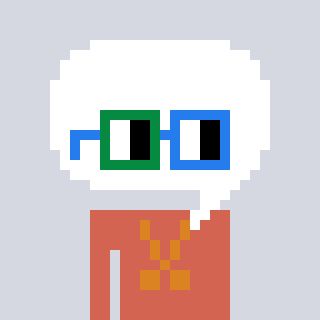
a pixel art character with square green and blue glasses, a speech bubble-shaped head and a peachy-colored body on a cool background